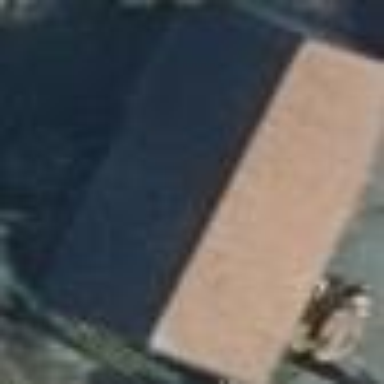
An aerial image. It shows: Shed.